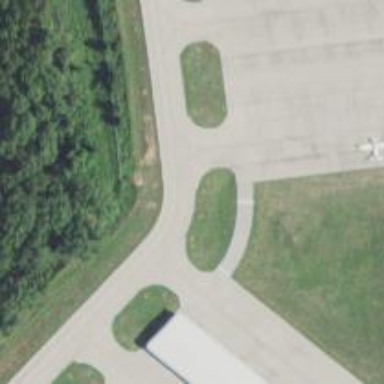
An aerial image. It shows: View of taxiway at the airport.